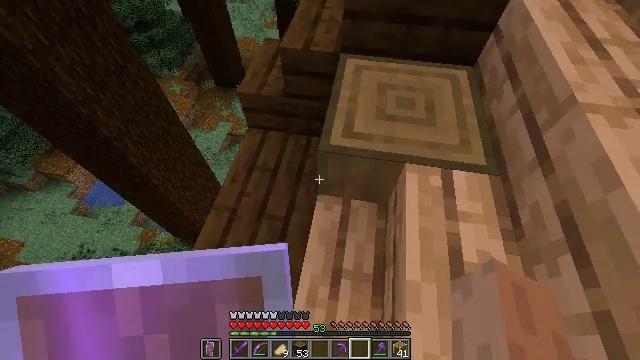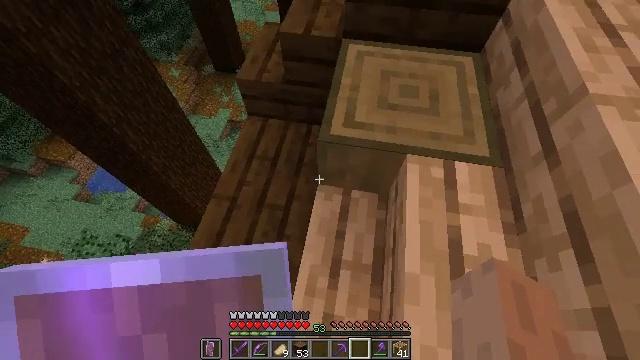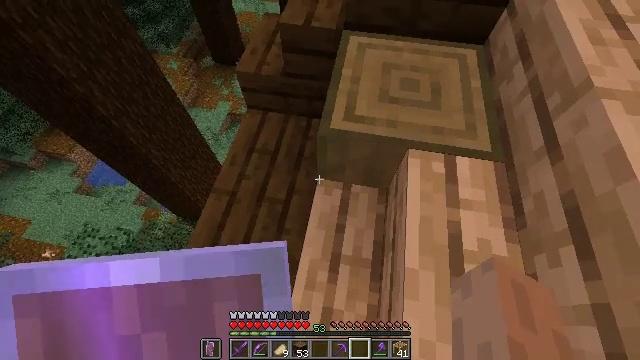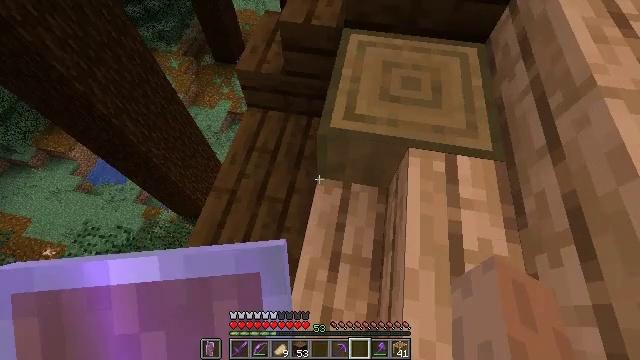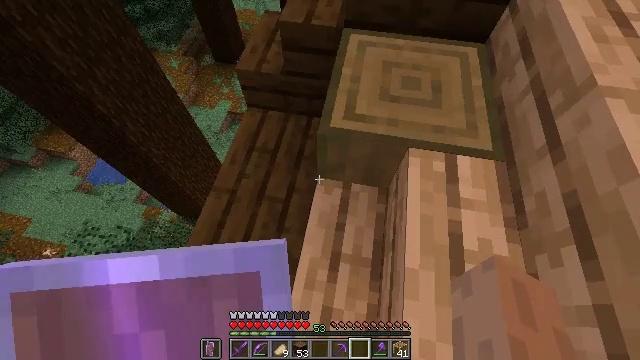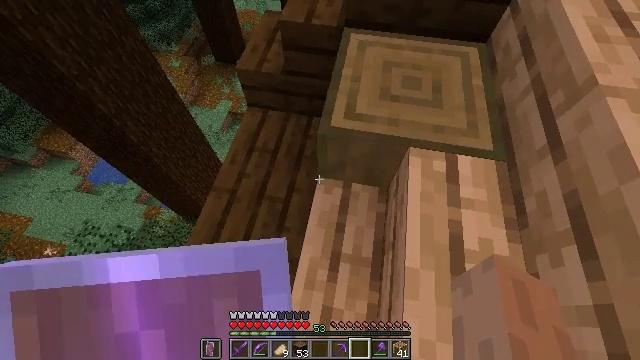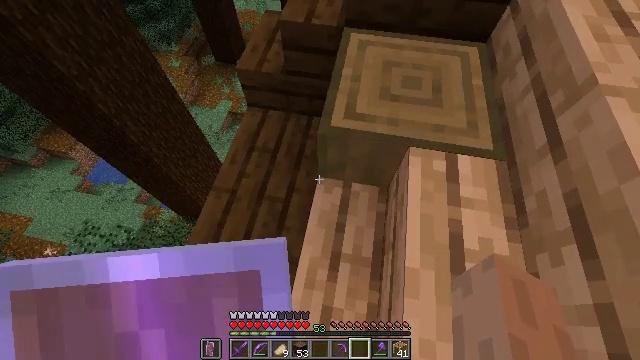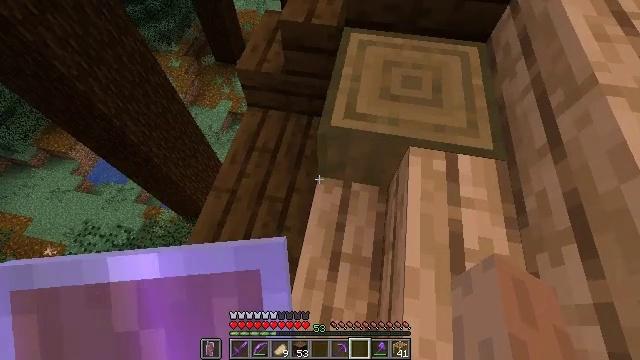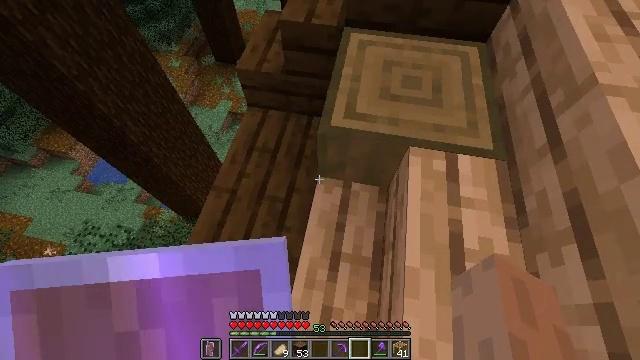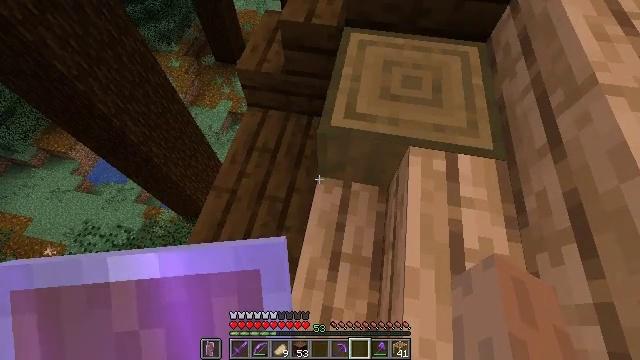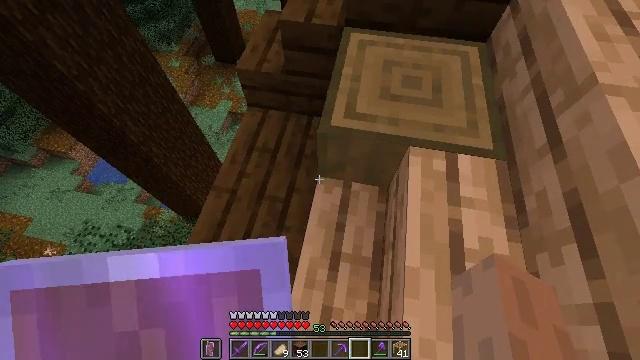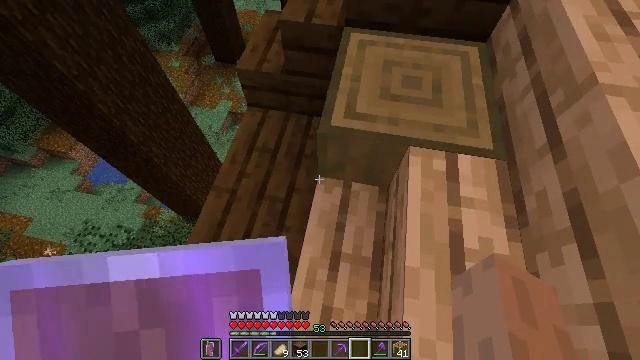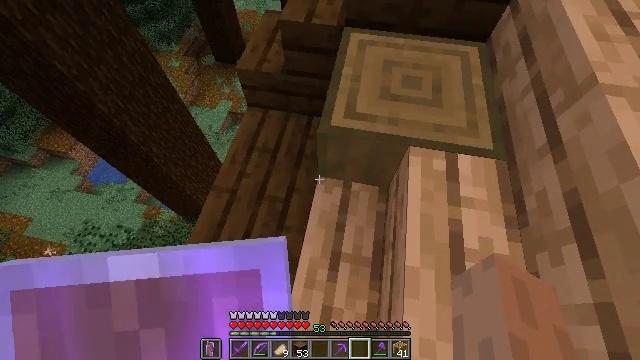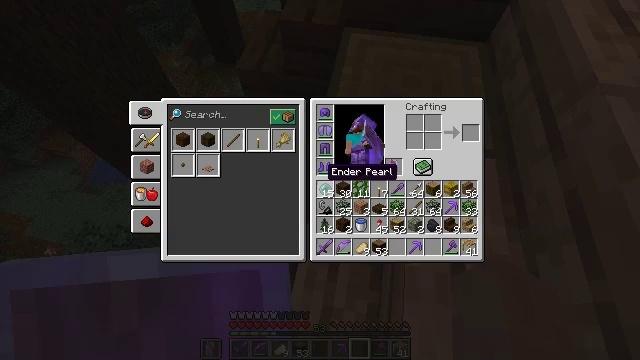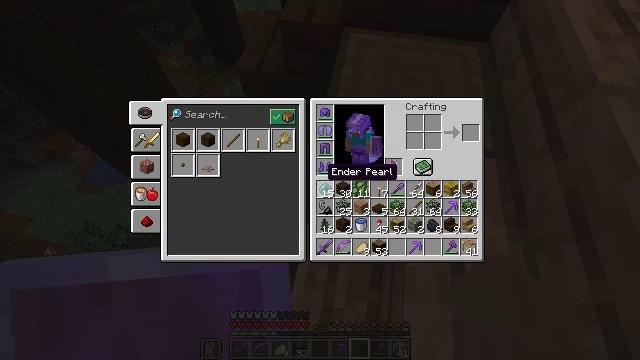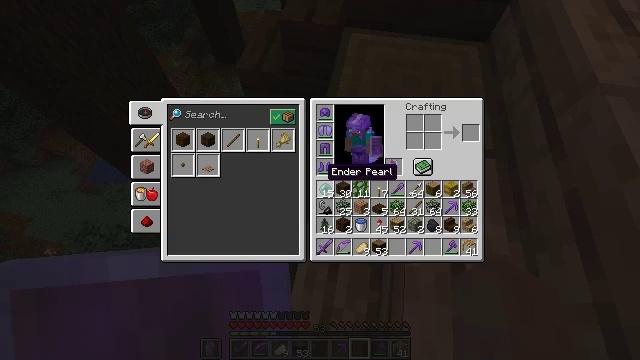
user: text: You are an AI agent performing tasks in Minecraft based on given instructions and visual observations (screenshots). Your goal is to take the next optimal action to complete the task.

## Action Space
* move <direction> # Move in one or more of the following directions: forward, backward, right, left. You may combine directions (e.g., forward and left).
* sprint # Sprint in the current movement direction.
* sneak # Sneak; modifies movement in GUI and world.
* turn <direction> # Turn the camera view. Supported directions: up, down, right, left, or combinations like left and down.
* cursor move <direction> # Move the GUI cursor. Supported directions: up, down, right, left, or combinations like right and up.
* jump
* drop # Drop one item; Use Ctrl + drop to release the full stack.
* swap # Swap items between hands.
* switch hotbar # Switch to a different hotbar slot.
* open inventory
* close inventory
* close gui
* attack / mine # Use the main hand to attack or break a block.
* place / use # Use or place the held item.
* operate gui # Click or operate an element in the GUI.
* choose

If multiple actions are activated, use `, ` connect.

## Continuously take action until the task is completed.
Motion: motion action
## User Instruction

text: Break the stripped spruce log.
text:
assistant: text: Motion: turn down
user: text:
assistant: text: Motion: turn down
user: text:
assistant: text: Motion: no_op
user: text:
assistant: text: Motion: no_op
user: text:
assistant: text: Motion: no_op
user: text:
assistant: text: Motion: no_op
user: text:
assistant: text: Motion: no_op
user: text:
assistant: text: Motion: no_op
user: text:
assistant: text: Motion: no_op
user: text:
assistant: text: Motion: no_op
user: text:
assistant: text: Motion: no_op
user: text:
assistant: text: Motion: no_op
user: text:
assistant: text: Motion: open inventory
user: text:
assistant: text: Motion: open inventory
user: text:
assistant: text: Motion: open inventory
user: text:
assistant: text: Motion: open inventory
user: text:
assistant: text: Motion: no_op
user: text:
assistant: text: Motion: no_op
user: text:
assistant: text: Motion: no_op
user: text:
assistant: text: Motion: turn right
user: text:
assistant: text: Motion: turn right
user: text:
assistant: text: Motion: turn right
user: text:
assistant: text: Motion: no_op
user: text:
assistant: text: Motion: no_op
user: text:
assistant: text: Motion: no_op
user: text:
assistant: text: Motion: no_op
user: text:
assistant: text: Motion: no_op
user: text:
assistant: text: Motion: no_op
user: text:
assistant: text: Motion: no_op
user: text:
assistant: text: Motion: no_op